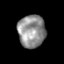
Tissue: prostate
Cell type: T cells
Senescence score: 0.3497
Nuclear area (px): 873
Mean DAPI intensity: 144.423